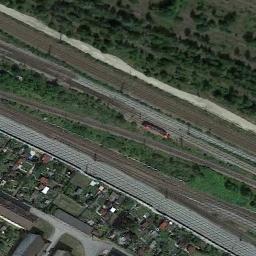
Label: railway